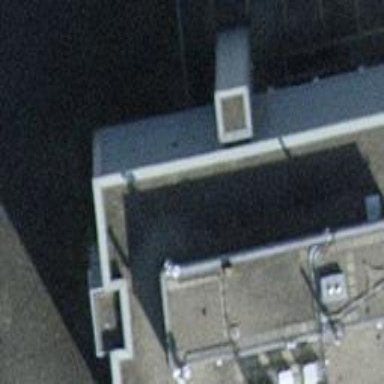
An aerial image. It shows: Part of building is shown in the image.